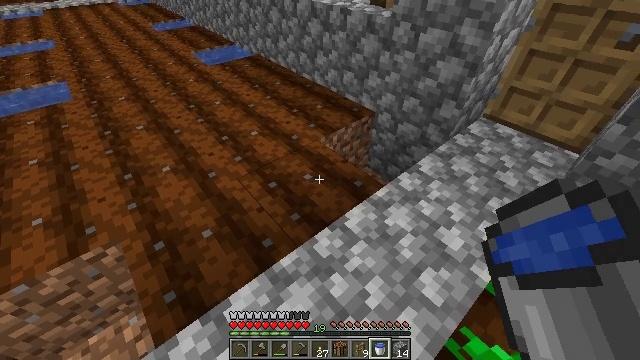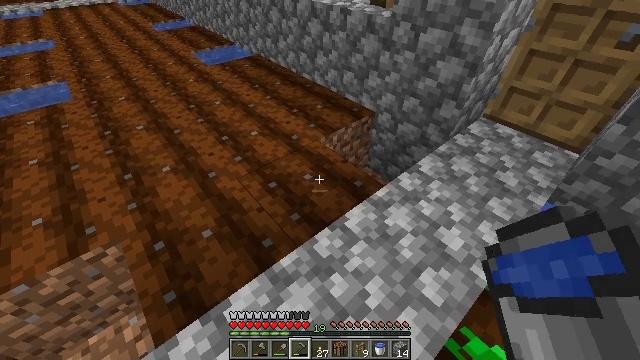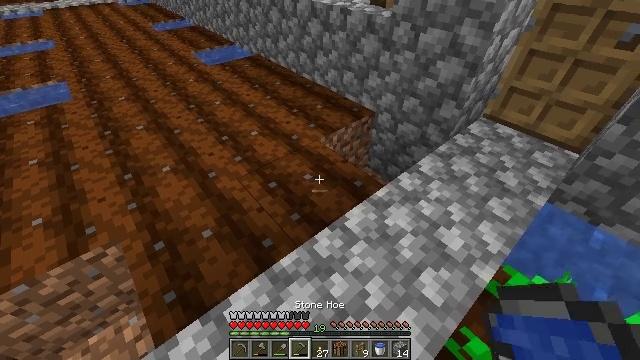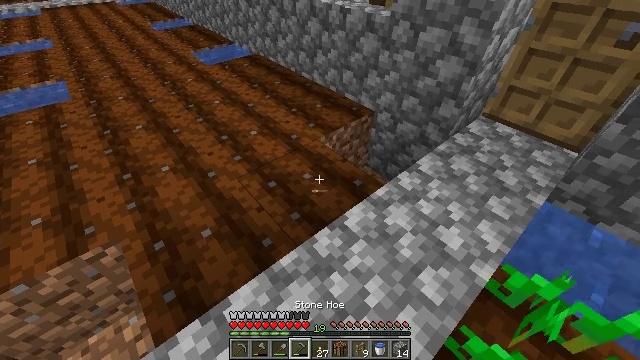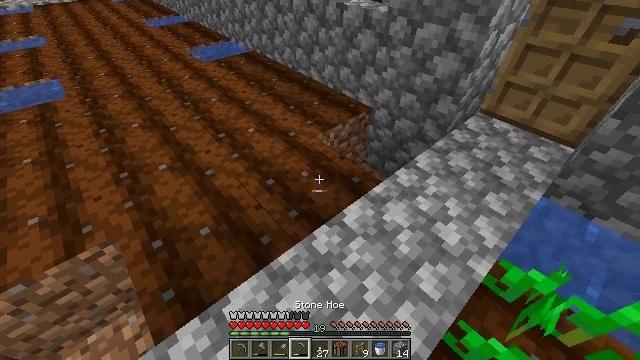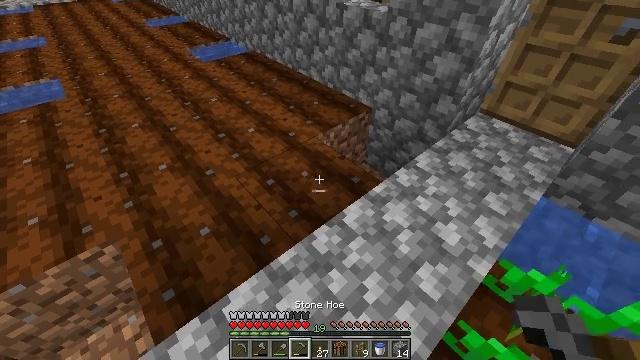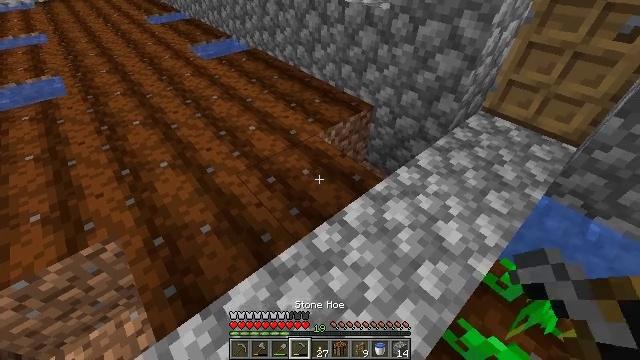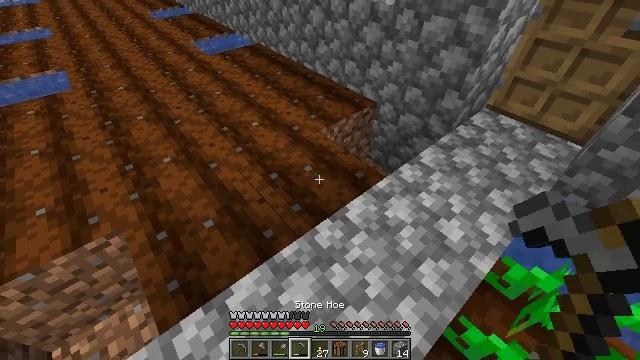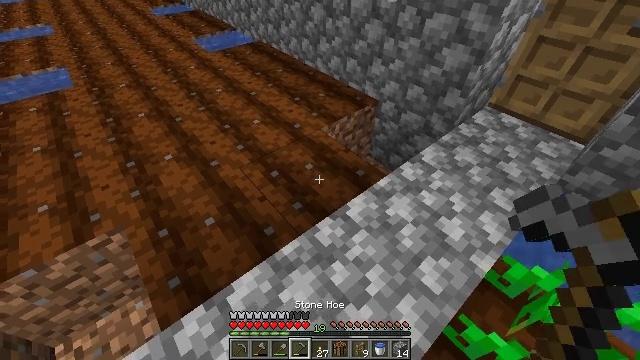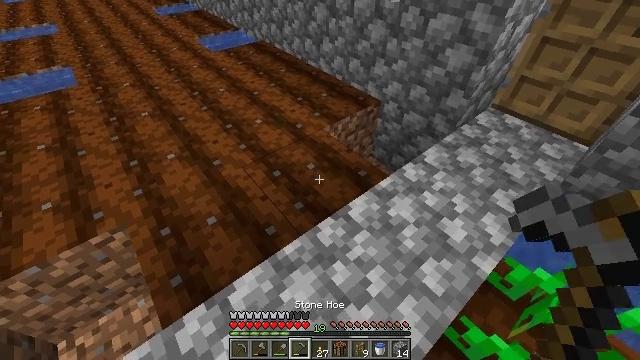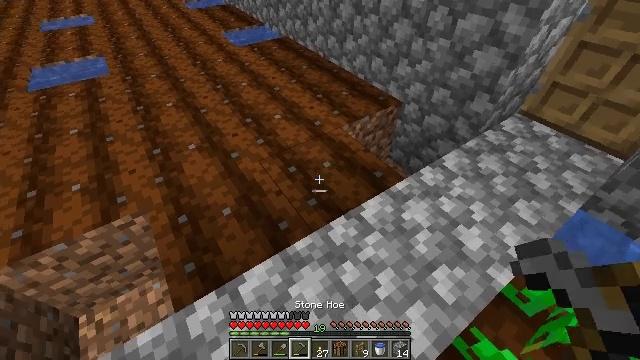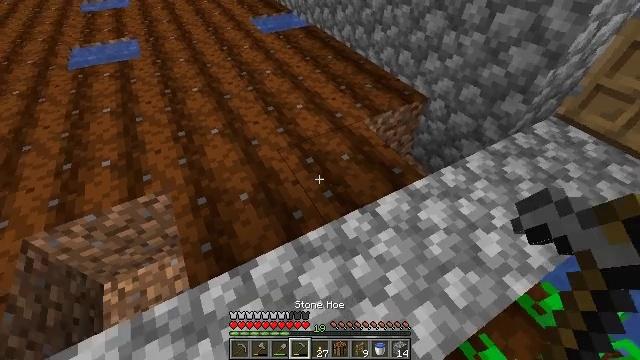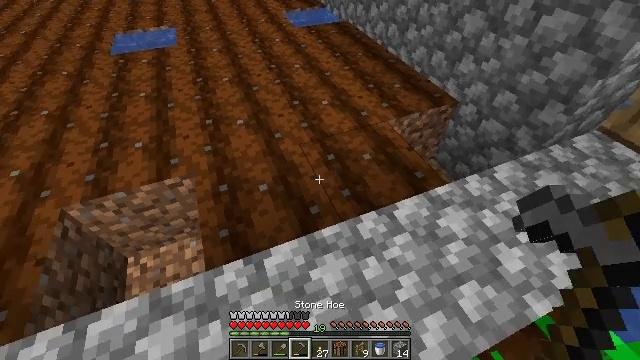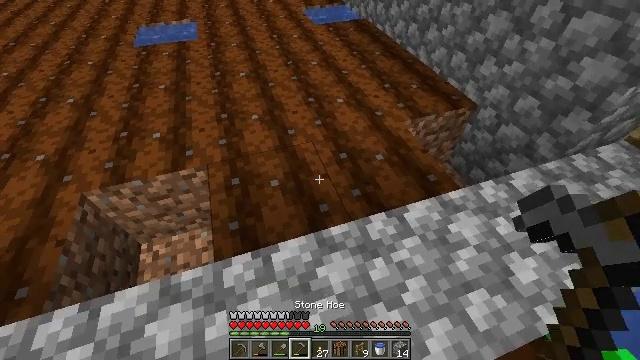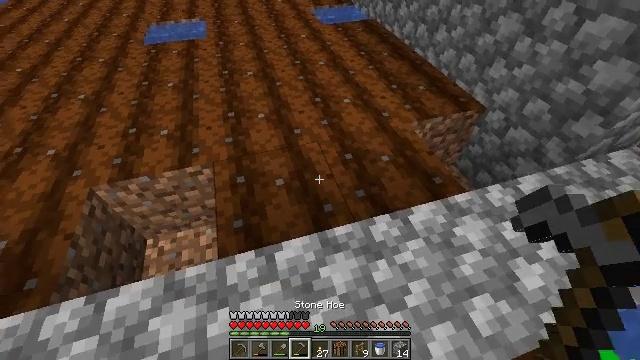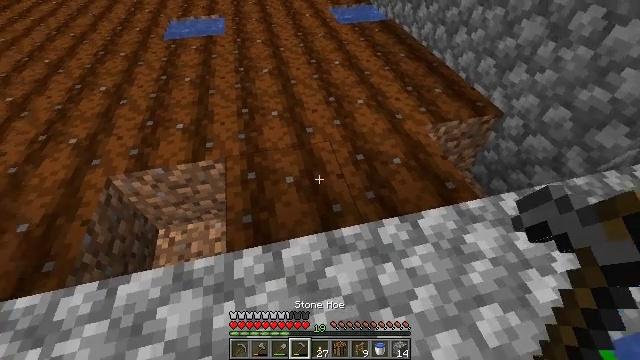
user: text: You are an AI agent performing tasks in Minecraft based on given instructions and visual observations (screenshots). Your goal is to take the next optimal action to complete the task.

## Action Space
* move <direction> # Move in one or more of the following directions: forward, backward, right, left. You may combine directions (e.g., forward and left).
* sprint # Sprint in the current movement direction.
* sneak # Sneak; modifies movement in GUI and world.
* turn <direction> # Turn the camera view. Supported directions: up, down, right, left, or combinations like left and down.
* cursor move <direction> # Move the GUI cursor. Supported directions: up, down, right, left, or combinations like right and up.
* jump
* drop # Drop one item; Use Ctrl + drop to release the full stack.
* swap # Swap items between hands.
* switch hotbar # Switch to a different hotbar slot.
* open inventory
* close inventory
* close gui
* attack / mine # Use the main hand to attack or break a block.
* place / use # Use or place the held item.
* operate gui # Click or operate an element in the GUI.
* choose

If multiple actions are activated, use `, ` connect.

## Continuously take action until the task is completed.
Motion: motion action
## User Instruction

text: Harvest farmland back to plain soil.
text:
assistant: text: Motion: switch to hotbar 4
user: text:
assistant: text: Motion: switch to hotbar 4
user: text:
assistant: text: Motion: no_op
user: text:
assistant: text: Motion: no_op
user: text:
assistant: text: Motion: no_op
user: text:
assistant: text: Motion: no_op
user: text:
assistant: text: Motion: no_op
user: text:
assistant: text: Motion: use / place
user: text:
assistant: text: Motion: use / place
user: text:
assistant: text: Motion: turn left
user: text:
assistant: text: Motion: turn left and down
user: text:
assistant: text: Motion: turn left
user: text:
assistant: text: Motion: turn left
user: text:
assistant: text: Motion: turn left
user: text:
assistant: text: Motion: turn left
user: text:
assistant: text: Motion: turn left
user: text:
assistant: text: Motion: turn left
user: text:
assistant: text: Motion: no_op
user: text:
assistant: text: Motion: no_op
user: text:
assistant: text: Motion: use / place
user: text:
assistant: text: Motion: use / place
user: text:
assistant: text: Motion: use / place
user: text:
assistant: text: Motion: use / place
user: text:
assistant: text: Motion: no_op
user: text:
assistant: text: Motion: no_op
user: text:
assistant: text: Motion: use / place
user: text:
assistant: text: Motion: use / place
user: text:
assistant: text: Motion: use / place
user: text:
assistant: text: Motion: use / place
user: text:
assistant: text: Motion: turn right